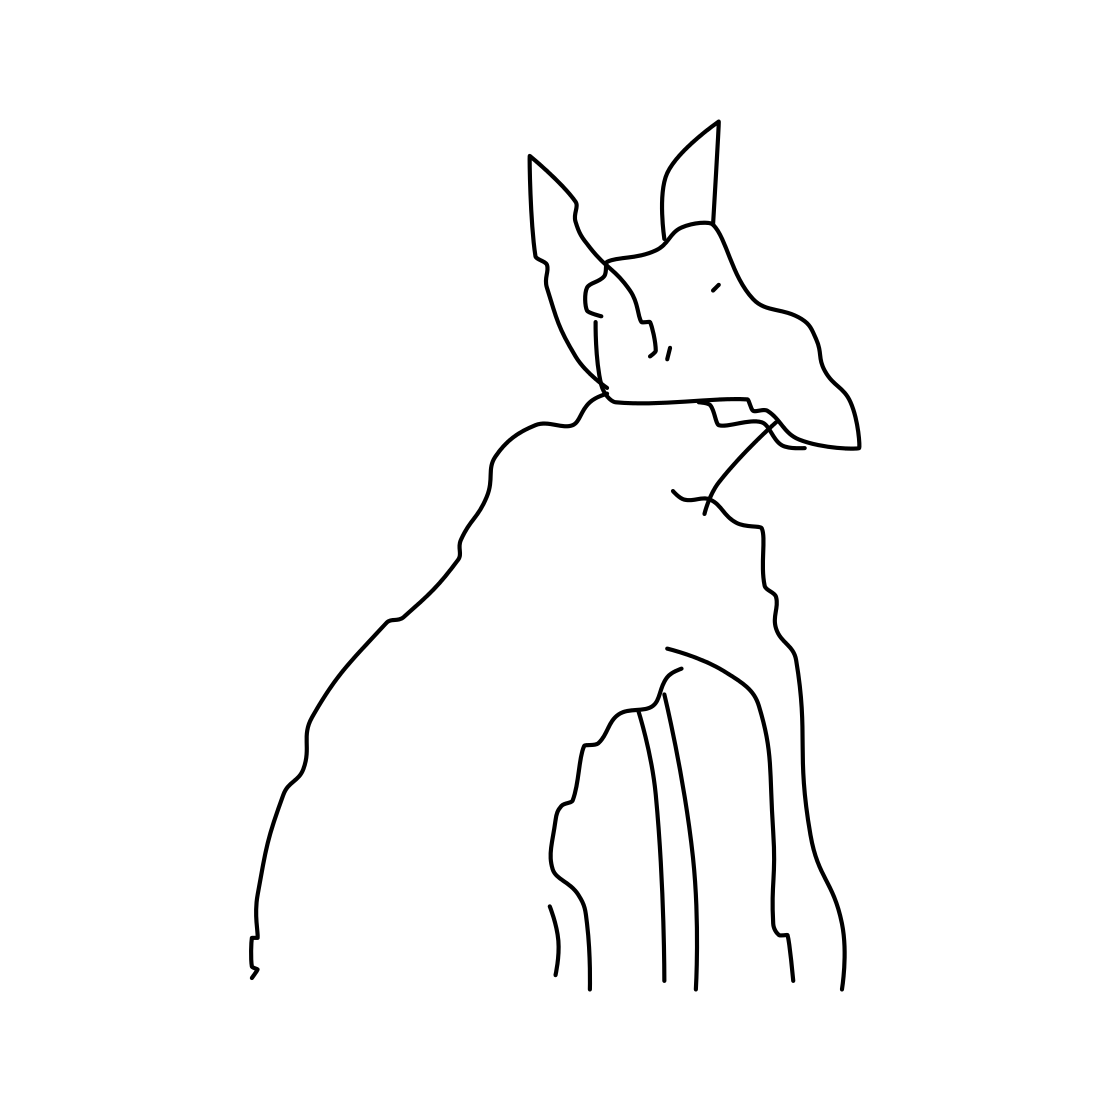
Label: dog